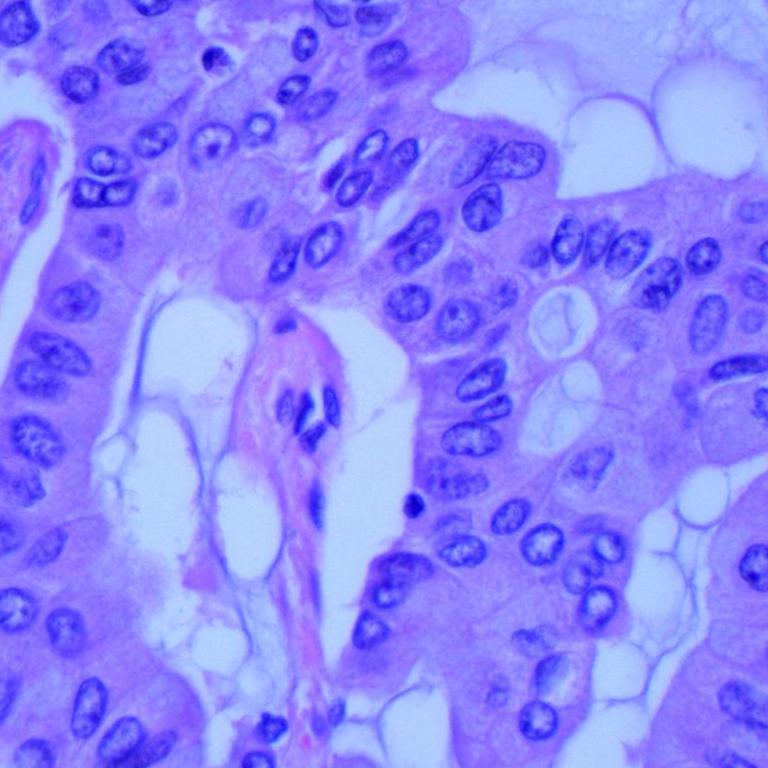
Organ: lung
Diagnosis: adenocarcinomas